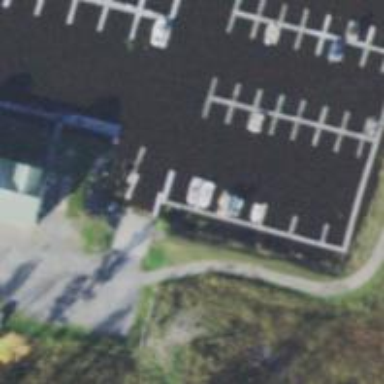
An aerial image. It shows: Slipway on leisure land.